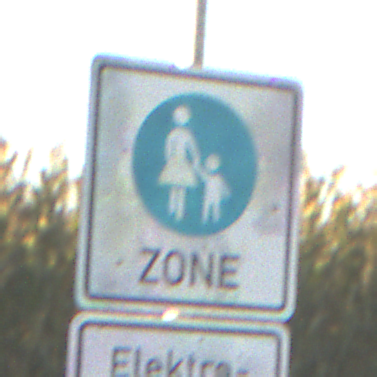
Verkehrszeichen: BeginnFussgaengerzone
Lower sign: BesondereFahrzeugeUndTransportgueter11
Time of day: SunriseSunset
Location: Outdoor (RoadRail)
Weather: Clear
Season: NotSpecified
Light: Natural